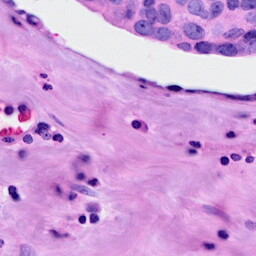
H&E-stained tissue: Breast